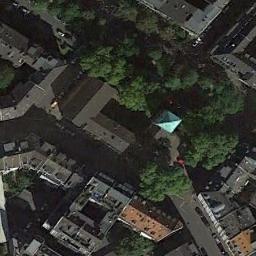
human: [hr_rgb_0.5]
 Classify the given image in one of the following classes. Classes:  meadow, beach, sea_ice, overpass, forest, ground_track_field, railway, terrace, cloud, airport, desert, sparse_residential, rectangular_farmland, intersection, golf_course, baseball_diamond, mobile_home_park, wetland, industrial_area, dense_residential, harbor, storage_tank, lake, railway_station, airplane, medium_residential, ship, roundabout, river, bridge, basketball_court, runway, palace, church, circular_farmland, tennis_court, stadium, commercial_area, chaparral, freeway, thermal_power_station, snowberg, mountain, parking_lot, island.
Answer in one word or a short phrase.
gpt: church